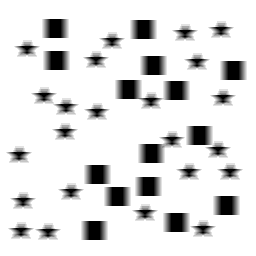
Squares: 15
Triangles: 0
Stars: 23
Total shapes: 38